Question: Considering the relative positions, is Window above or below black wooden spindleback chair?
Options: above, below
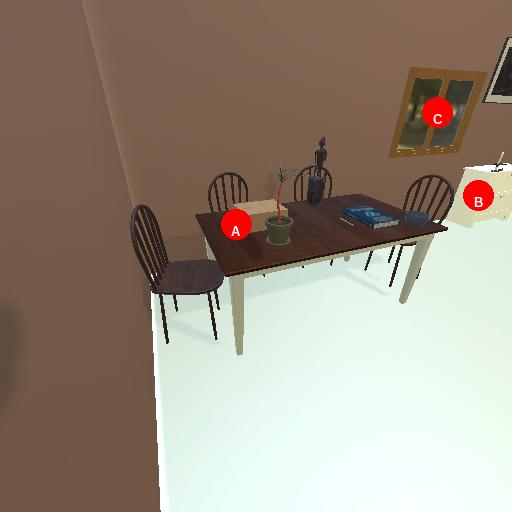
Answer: above